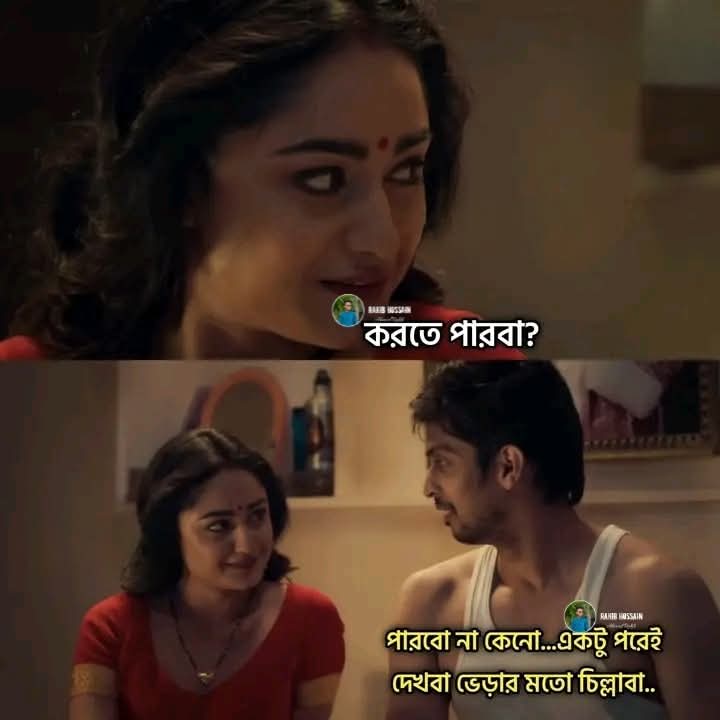
Text: করতে পারবা?
পারবো না কেনো...একটু পরেই দেখবা ভেড়ার মতো চিল্লাবা..
Label: Non Hate